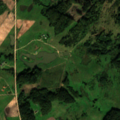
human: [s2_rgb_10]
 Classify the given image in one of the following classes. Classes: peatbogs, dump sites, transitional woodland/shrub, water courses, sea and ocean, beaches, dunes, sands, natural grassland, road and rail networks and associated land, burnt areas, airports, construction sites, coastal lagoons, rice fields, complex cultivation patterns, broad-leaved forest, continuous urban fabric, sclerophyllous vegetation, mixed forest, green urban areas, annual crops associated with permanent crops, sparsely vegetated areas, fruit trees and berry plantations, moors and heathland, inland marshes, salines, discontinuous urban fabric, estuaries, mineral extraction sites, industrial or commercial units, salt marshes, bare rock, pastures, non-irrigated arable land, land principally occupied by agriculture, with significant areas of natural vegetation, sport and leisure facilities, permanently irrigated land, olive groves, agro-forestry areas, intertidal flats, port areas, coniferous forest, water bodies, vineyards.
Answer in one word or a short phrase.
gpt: non-irrigated arable land, pastures, complex cultivation patterns, land principally occupied by agriculture, with significant areas of natural vegetation, mixed forest, transitional woodland/shrub